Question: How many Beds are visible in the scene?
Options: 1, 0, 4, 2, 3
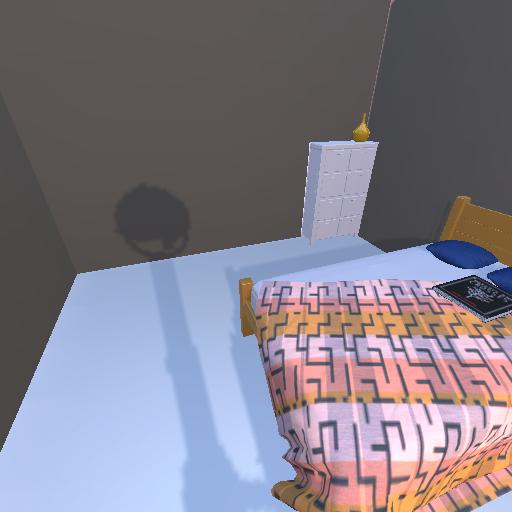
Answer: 1